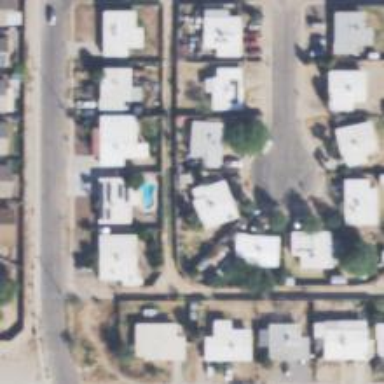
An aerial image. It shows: Alleyway designated as service road.